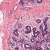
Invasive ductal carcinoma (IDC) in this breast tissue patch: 0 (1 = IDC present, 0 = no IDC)